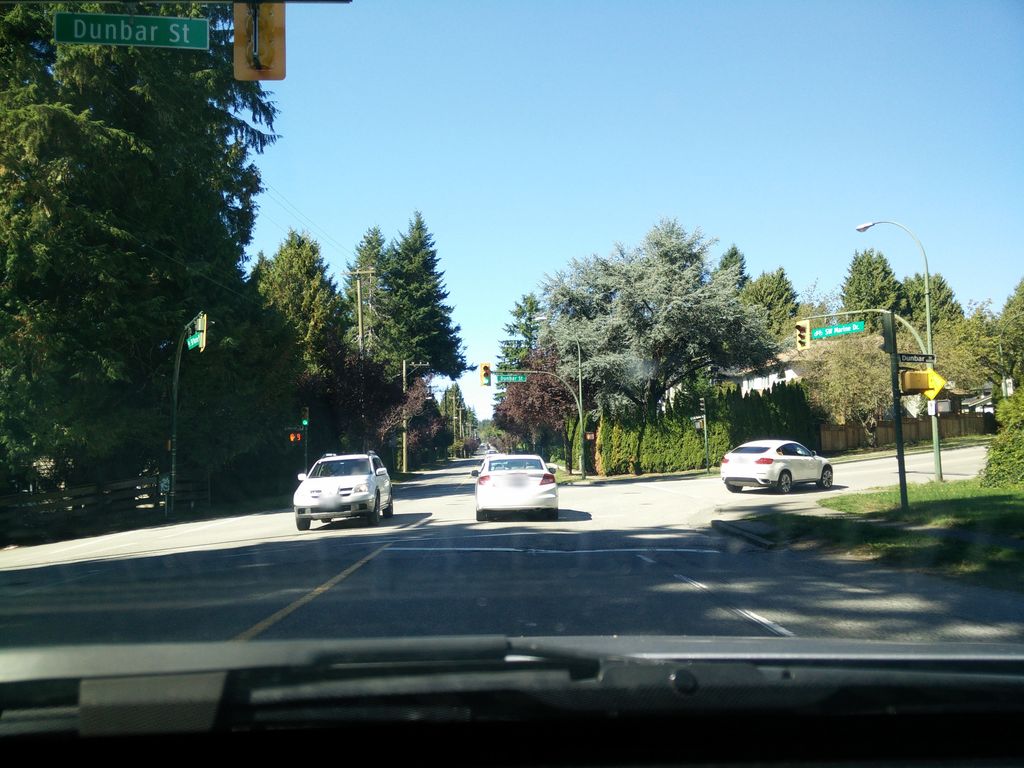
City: vancouver